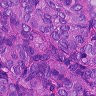
Metastatic tissue present: yes